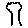
Label: tree